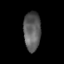
Tissue: skin
Cell type: Epithelial cells
Senescence score: 0.696
Nuclear area (px): 651
Mean DAPI intensity: 92.453